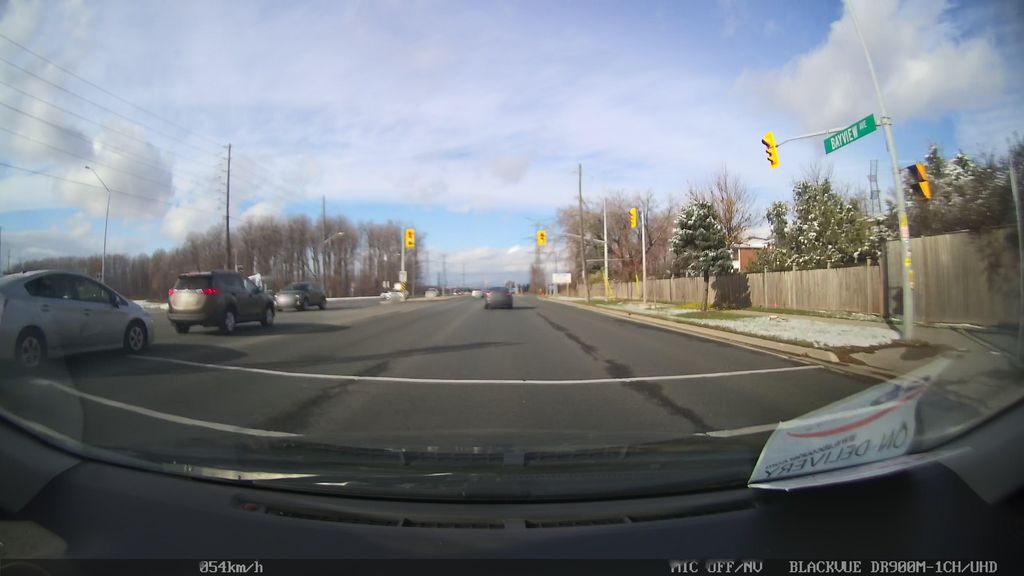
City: toronto